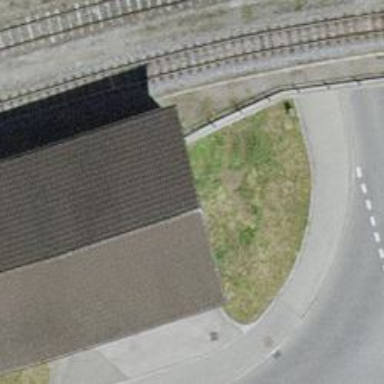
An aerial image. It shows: Railway buffer stop.